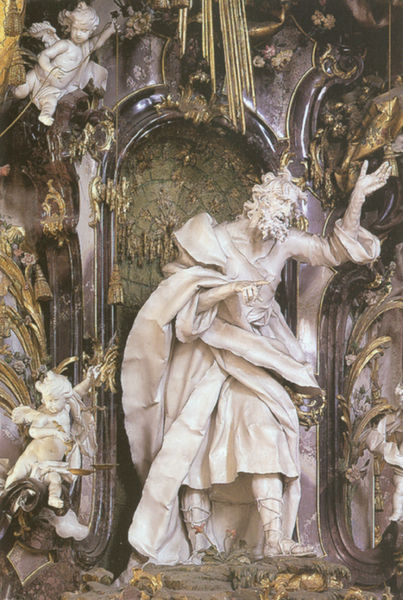
Titel: Der Prophet Ezechiel
Künstler: Johann Joseph Christian
Standort: Reutlingen, Kloster Zwiefalten (EU - D - BW)
Schlagwörter: hand, mann, umhang, weiß, braun, finger, marmor, tuch, alt, bart, barock, falten, mensch, sockel, stein, hände, innenraum, kirche, gewand, gold, mantel, schnüre, pflanzen, engel, skulptur, statue, bogen, wild, ornamente, sandalen, bildhauerei, plastik, zeigen, wiss, foto, nische, alter, greis, strahlen, altar, hochaltar, manierismus, heiliger, niesche, putten, wehend, wallend, manirismus, gestikulierend, lorche